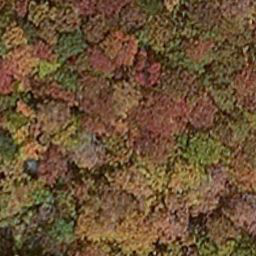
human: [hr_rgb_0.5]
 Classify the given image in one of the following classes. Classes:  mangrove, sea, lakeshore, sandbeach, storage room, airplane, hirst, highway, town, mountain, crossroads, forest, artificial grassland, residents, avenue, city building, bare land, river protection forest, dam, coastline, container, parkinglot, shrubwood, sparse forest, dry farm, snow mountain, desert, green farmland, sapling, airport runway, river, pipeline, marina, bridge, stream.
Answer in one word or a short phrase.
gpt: mangrove